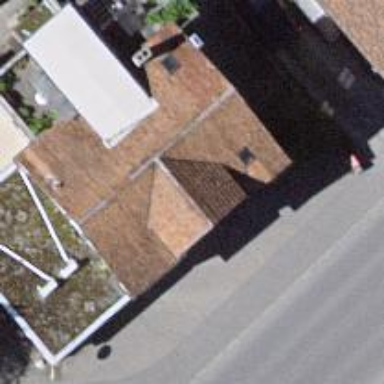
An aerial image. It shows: Restaurant.